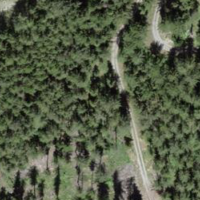
EUNIS habitat code: 43
Species observed at this site:
Tussilago farfara